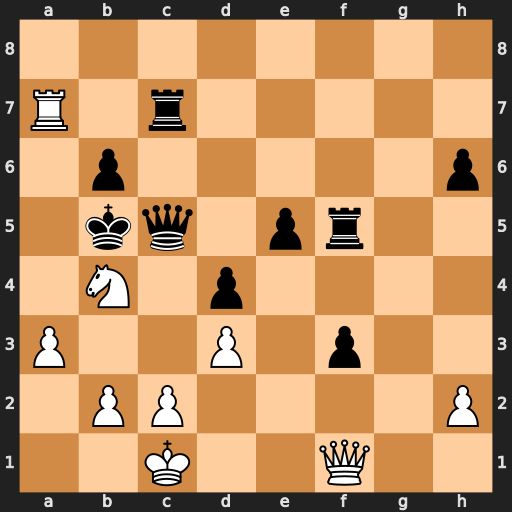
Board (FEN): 8/R1r5/1p5p/1kq1pr2/1N1p4/P2P1p2/1PP4P/2K2Q2
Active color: w
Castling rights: -
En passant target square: -
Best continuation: a4+ Kxb4 Qe1+ Qc3 bxc3+